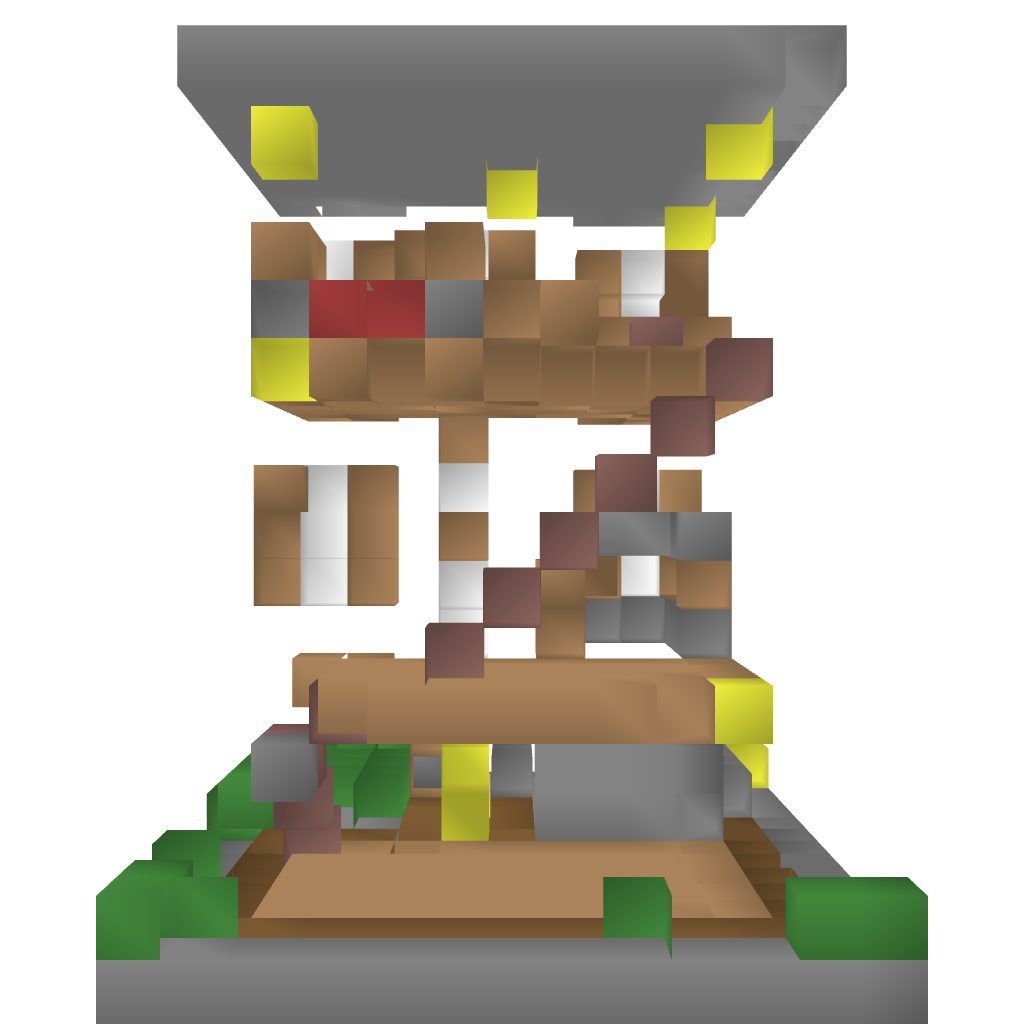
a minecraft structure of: Modern Town House bad low quality